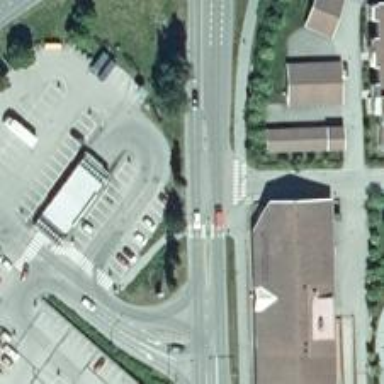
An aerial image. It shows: Asphalt cycleway with crossing.